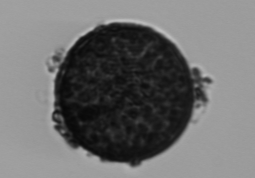
Label: Coscinodiscus